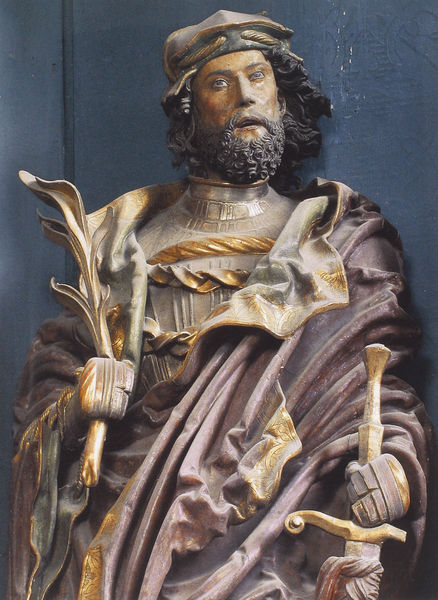
Titel: Hochaltar der ehemaligen Stiftskirche St. Kastulus in Moosburg
Standort: Moosburg, ehemalige Stiftskirche St. Kastulus (EU - D - Bayern)
Schlagwörter: blau, blätter, mann, grau, handschuh, holz, hut, mund, rot, bart, kappe, mütze, band, falten, gesicht, kirche, figur, gewand, gold, haare, pflanze, borte, locken, skulptur, statue, getreide, detail, palme, kordel, panzer, zweig, schwert, schrecken, ritter, rüstung, palmzweig, zähne, märtyrer, gefasst, heilig, süddeutschland, paulus, irre, schwertknauf, 1581, 1560